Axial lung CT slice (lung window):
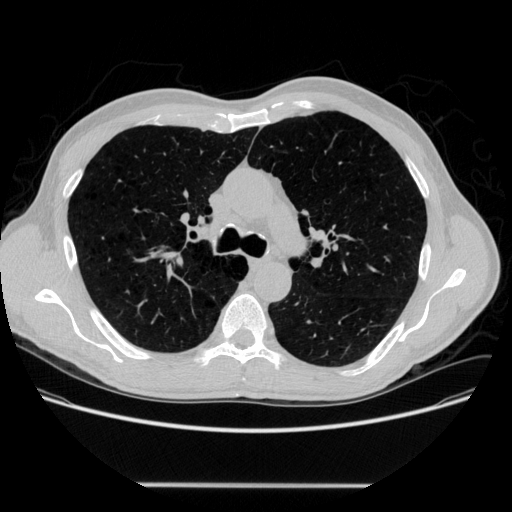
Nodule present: no